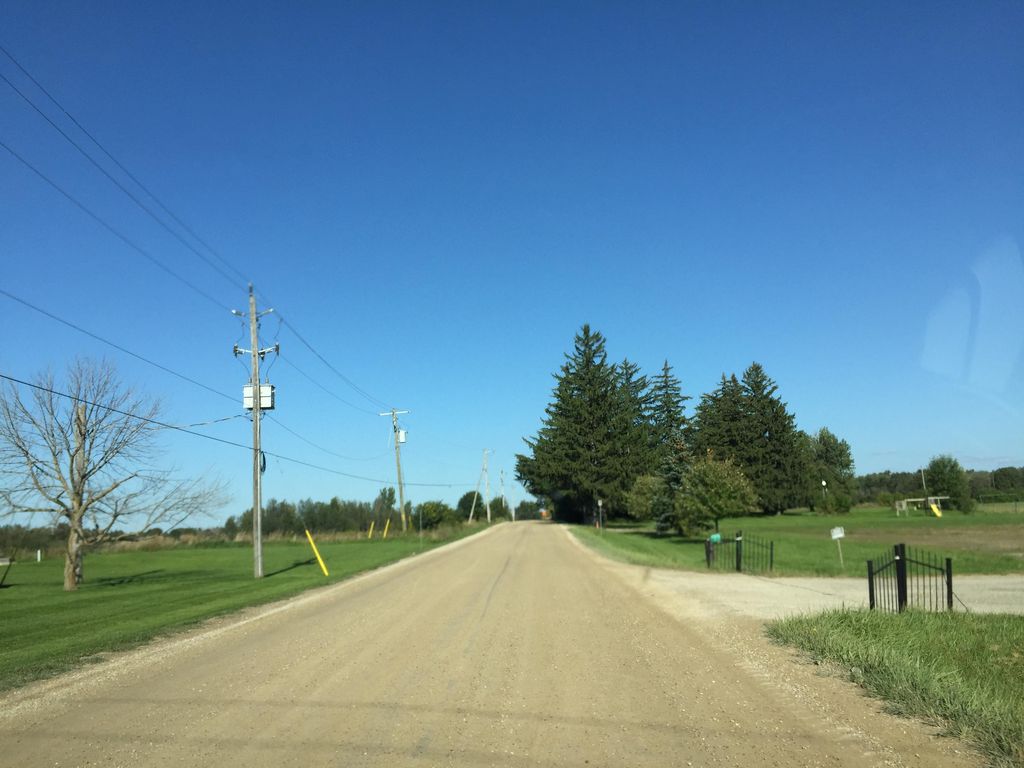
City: kitchener-waterloo